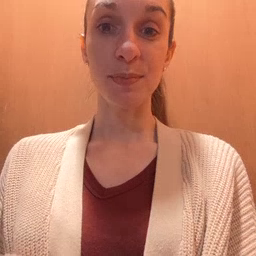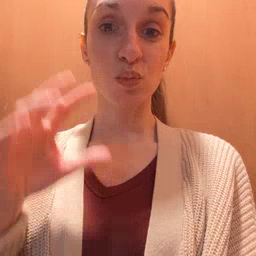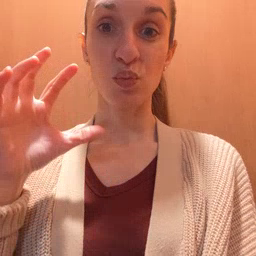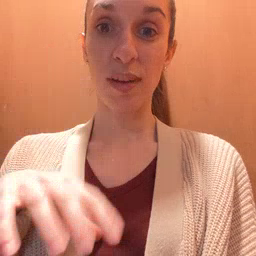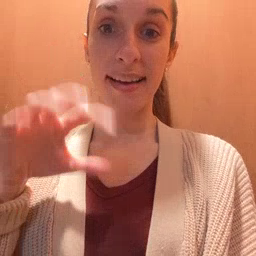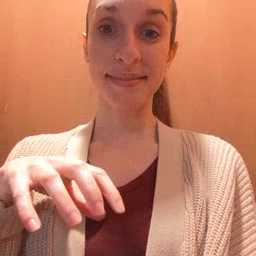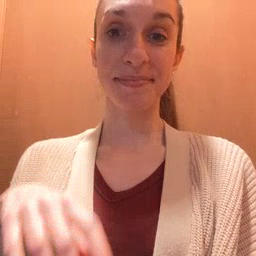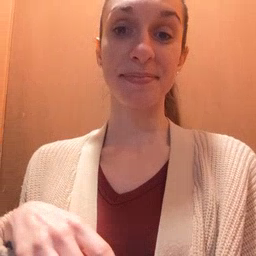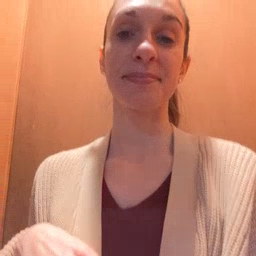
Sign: rain